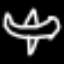
Label: airplane